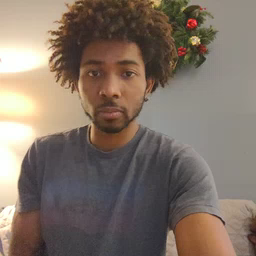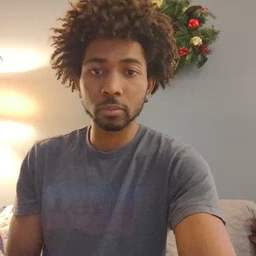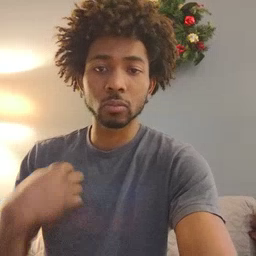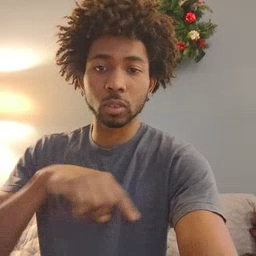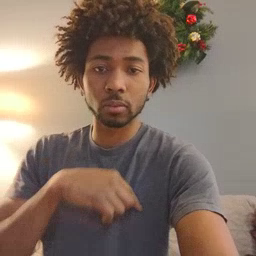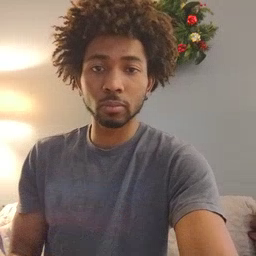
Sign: weus